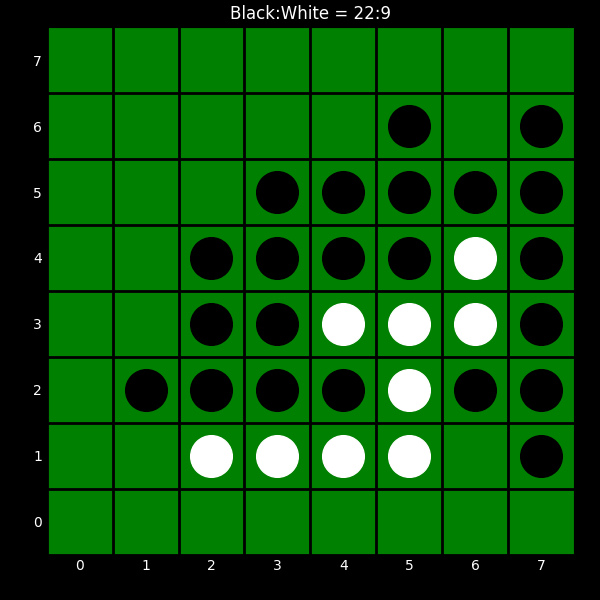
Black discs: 22
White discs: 9